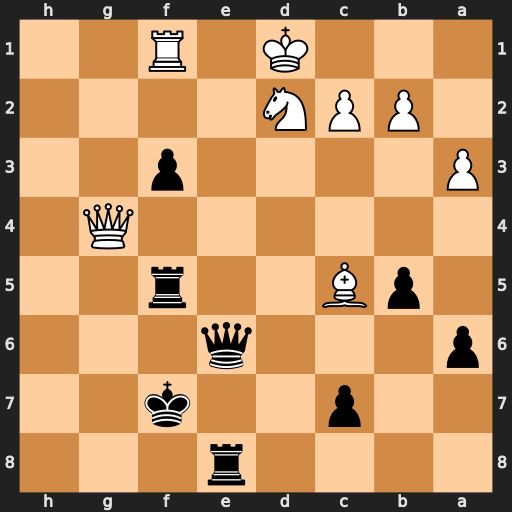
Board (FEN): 4r3/2p2k2/p3q3/1pB2r2/6Q1/P4p2/1PPN4/3K1R2
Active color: b
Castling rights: -
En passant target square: -
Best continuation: Qe2+ Kc1 Qe1+ Rxe1 Rxe1#